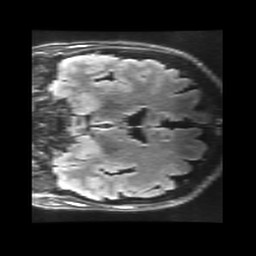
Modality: FLAIR
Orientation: coronal
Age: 62
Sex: female
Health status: healthy
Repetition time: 12 s
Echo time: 0.09782 s